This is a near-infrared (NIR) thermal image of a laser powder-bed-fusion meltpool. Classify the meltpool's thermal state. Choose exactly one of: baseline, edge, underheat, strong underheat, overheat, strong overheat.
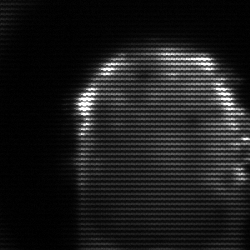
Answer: baseline